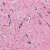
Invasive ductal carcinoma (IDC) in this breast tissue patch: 1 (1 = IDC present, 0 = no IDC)